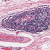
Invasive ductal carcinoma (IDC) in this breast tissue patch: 0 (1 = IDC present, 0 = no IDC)